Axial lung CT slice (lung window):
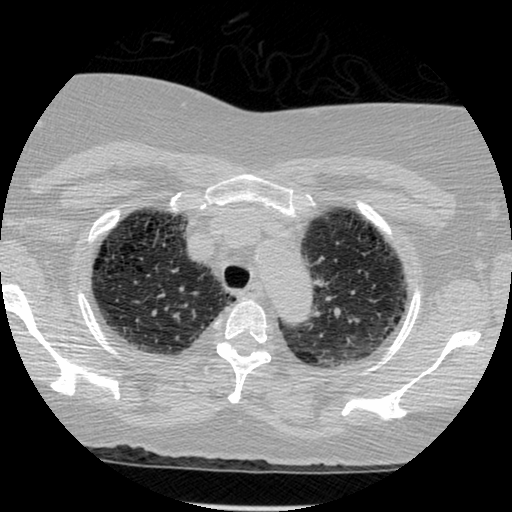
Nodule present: no